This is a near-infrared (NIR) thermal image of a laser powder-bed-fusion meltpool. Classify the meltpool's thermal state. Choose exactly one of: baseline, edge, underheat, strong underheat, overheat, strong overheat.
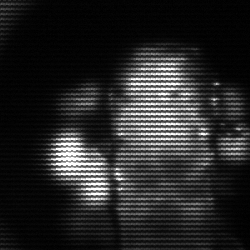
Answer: strong underheat